Field crop: maize
Growth stage: 1
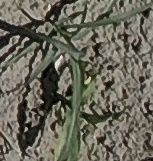
Species: sorghum